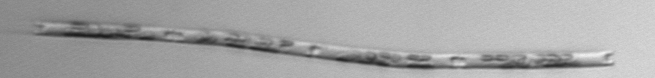
Label: Eucampia_morphytype1